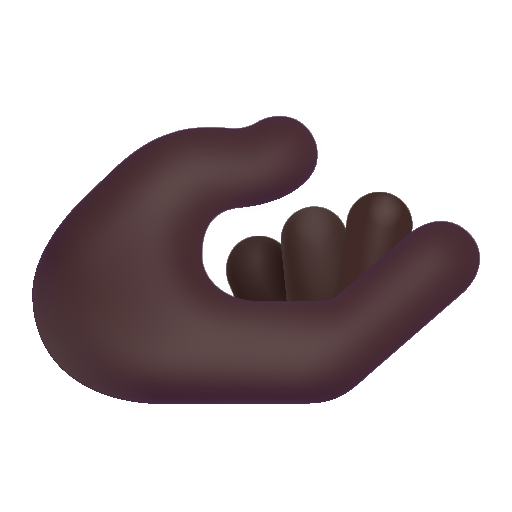
palm up hand color dark